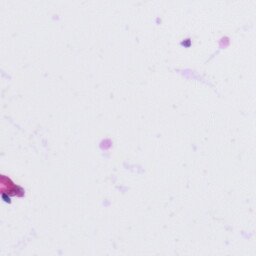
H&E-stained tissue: Tonsil